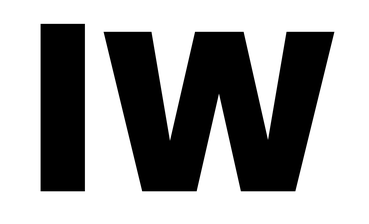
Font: Poppins-ExtraBold